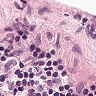
Metastatic tissue present: no